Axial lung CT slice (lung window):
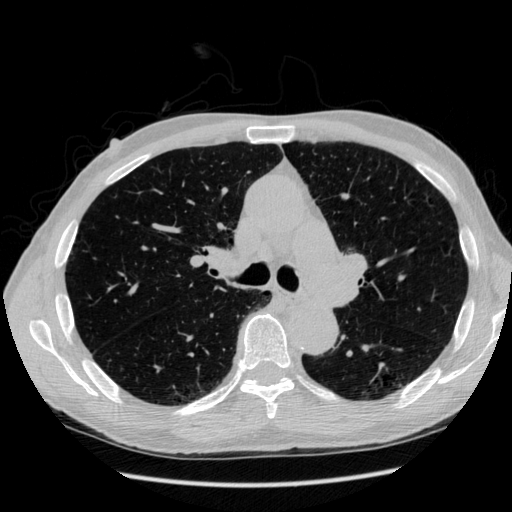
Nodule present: no